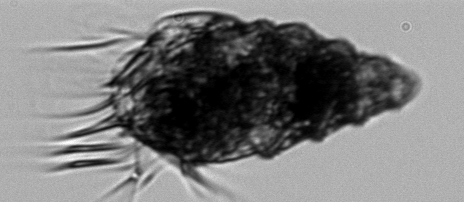
Label: Laboea_strobila